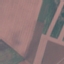
Land use / land cover: AnnualCrop